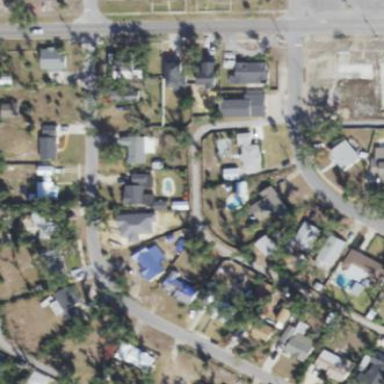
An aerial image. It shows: Residential area consisting of single-family homes.